Question: I can create stacked progress bar like this one (please, don't ask me why).

But how to change some of this colors to white and place inside?
Seems like there is no easy ways according to the <URL>.
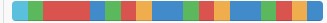
Answer: You need to change the styles. You can override the class.
example
'''
.progress-bar-warning {
background-color: #FFFFFF !important;
}
'''